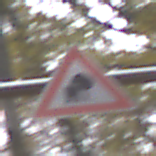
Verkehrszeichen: UnzureichendesLichtraumprofil
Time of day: MorningAfternoon
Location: Outdoor (Nature)
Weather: Overcast
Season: Autumn
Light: Natural